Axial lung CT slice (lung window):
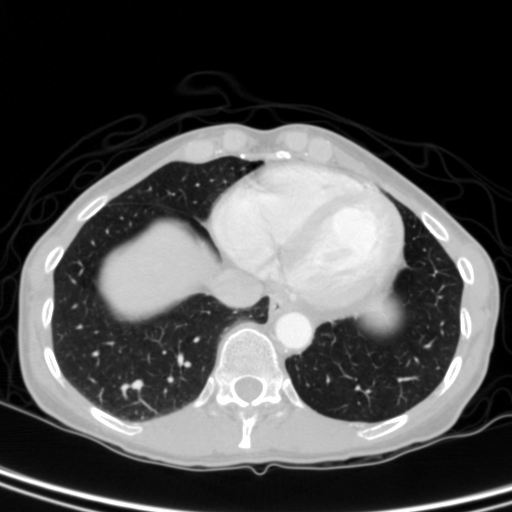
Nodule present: no